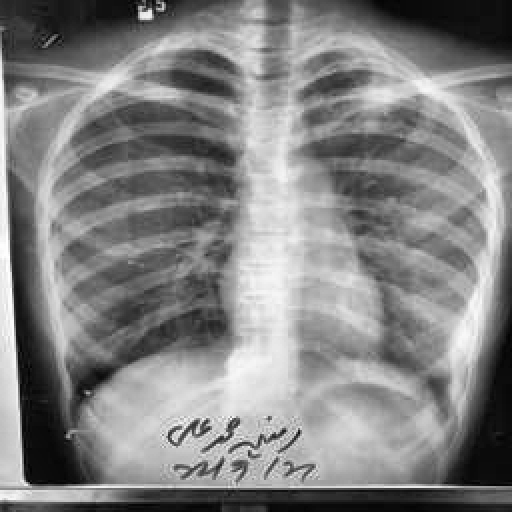
Finding: TUBERCULOSIS